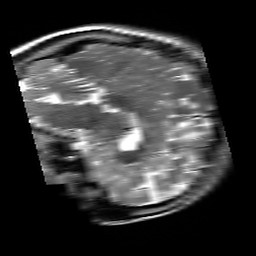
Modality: T2w
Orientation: sagittal
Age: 19
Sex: female
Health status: healthy
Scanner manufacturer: siemens
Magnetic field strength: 3 T
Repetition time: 4.01 s
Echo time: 0.116 s